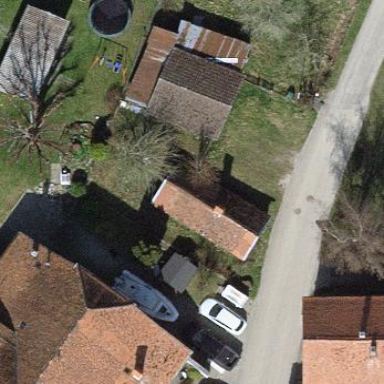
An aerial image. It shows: Garage.